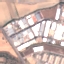
Land use / land cover class: Industrial